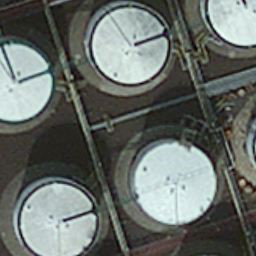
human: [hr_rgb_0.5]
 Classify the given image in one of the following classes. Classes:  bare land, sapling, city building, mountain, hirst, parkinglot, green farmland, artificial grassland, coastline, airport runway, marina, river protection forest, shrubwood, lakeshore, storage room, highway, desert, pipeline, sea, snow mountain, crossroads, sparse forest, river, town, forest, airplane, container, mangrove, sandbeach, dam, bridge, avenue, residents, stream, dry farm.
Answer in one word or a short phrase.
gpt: storage room